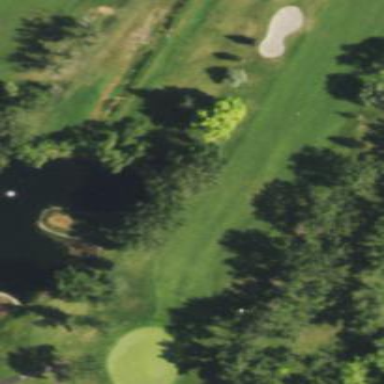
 specifically mown fairway on golf course."